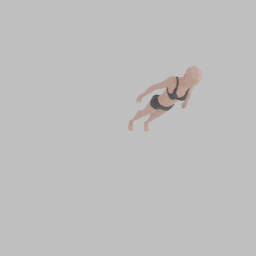
Label: people